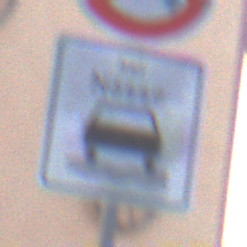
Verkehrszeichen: BeiNaesse
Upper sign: Geschwindigkeit100
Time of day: SunriseSunset
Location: Outdoor (Urban)
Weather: Clear
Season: NotSpecified
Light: Natural